Question: I'm trying to get serial data and convert it to 'Float'.
The data is passed from MCU to FTDI chip and to my android device.
As i get the values of '0xbf700000'(-0.9375),'0x3dbc01a3'(0.0918),'0x3e9f9724'(0.3117) my java code change it to 'float' but not as 'float' should be, it takes each byte and change it, not 4 bytes as float should be.
the code :
'''
package com.application.i;
import jp.ksksue.driver.serial.FTDriver;
import android.app.Activity;
import android.app.PendingIntent;
import android.content.Context;
import android.content.Intent;
import android.hardware.usb.UsbManager;
import android.os.Bundle;
import android.view.View;
import android.widget.Button;
import android.widget.TextView;
import android.widget.Toast;
public class FTDI extends Activity{
// [FTDriver] Object
FTDriver mSerial;
// [FTDriver] Permission String
private static final String ACTION_USB_PERMISSION =
"jp.ksksue.tutorial.USB_PERMISSION";
Button btnRead;
TextView Monitor;
TextView indicator;
StringBuffer mText = new StringBuffer();
StringBuffer Data = new StringBuffer();
String places=null;
@Override
public void onCreate(Bundle savedInstanceState) {
super.onCreate(savedInstanceState);
setContentView(R.layout.ftdisub);
btnRead = (Button) findViewById(R.id.btnRead);
Monitor = (TextView)findViewById(R.id.onitor);
indicator = (TextView)findViewById(R.id.indicator);
// [FTDriver] Create Instance
mSerial = new FTDriver((UsbManager)getSystemService(Context.USB_SERVICE));
// [FTDriver] setPermissionIntent() before begin()
PendingIntent permissionIntent = PendingIntent.getBroadcast(this, 0, new Intent(
ACTION_USB_PERMISSION), 0);
mSerial.setPermissionIntent(permissionIntent);
// [FTDriver] Open USB Serial
if(mSerial.begin(FTDriver.BAUD115200)) {
btnRead.setEnabled(true);
Toast.makeText(this, "connected", Toast.LENGTH_SHORT).show();
} else {
Toast.makeText(this, "cannot connect", Toast.LENGTH_SHORT).show();
}
}
// @Override
// public boolean onCreateOptionsMenu(Menu menu) {
// getMenuInflater().inflate(R.menu.ftdisub, menu);
// return true;
// }
//
@Override
public void onDestroy() {
super.onDestroy();
// [FTDriver] Close USB Serial
mSerial.end();
}
public void onReadClick(View view) {
int i,len;
// [FTDriver] Create Read Buffer
byte[] rbuf = new byte[12]; // 1byte <--slow-- [Transfer Speed] --fast--> 4096 byte
// [FTDriver] Read from USB Serial
len = mSerial.read(rbuf);
for(i=0; i<len; i++) {
if ((char) rbuf[i] == 0x23){
Data.append((int) i+1);
Data.append((char) 0x23);
}
mText.append((float)rbuf[i]);
}
mText.append((char) 0x2c);
indicator.setText(Data);
Monitor.setText(mText);
}
}
'''
the output :

On C coding I will use a float pointer and this pointer is 4 byte long, that will make a successful Hex to float.
My question is how do i use an equivalent float pointer like C on Java?
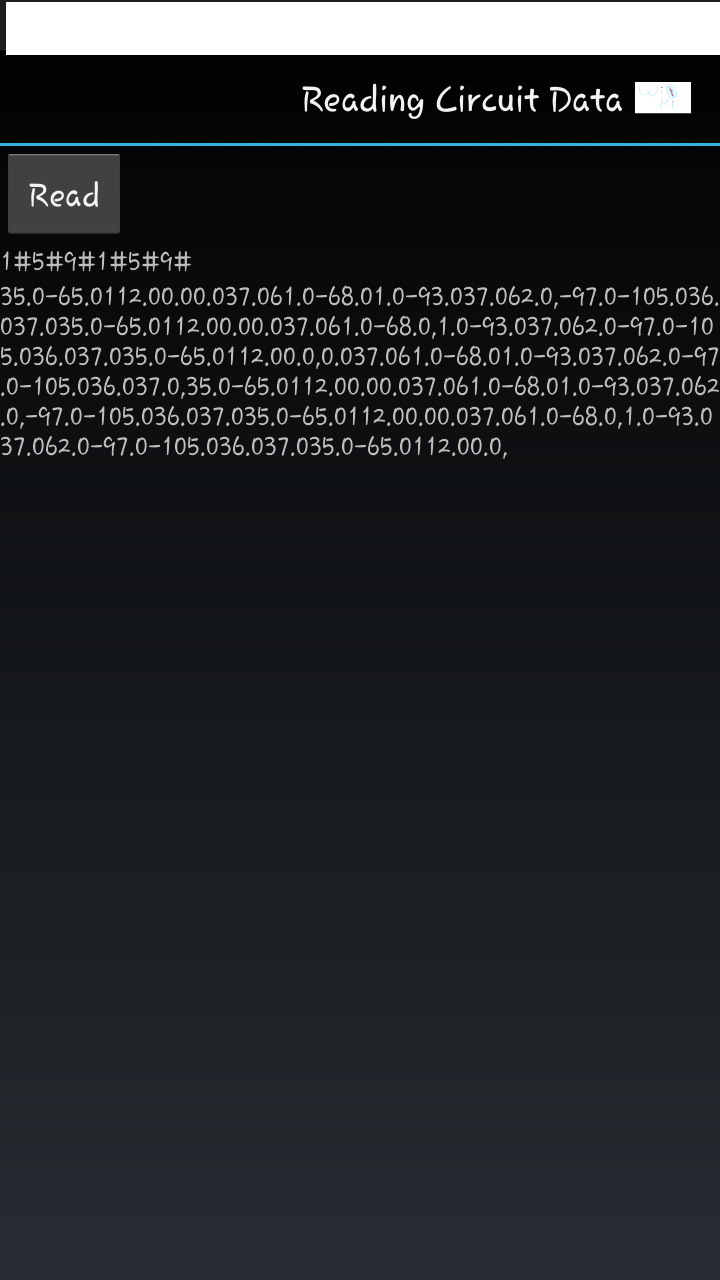
Answer: There is no such thing in Java as float pointer. That what you use in the method definition - it tells Java how to treat provided reference - you can consider it as a pointer. Java assumes that at this particular address will be data which Java will interpret as float.
One more point which you should consider when you work with different processors - <URL> - I do not sure what your processors use but you have to be sure and double check is it Big-endian or Little-endian on both sides.